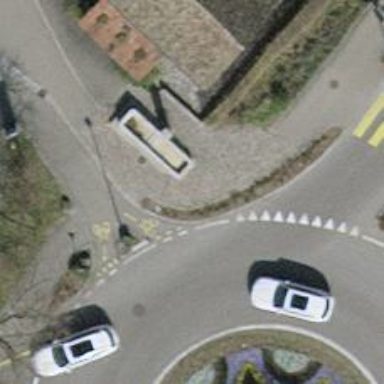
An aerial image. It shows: Footway made of paving stones.